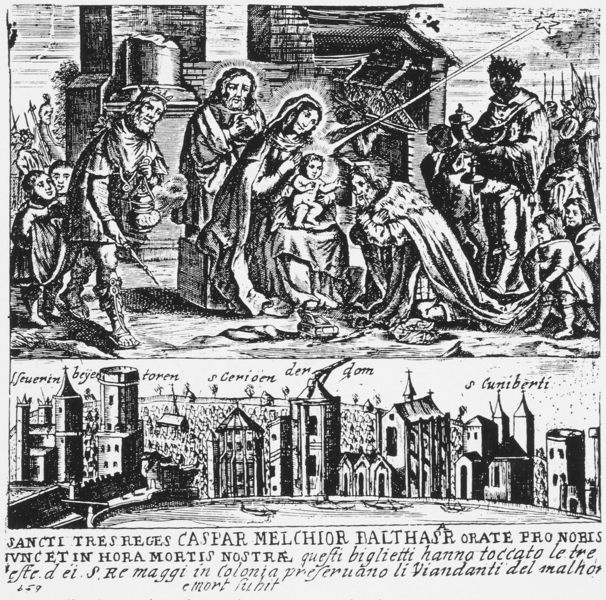
Titel: Dreikönigszettel
Institution: Köln, Stadtmuseum
Schlagwörter: stadt, frau, hermelin, neues testament, kind, mutter, vater, holzschnitt, schrift, grafik, könig, ruine, türme, stern, druck, druckgrafik, kasten, weihrauch, könige, schatulle, biblisch, weihnachten, jesuskind, geburt christi, caspar, hl. drei könige, heilige drei könige, balthasar, kaspar, melchior, melichior